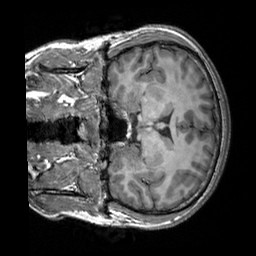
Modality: T1w
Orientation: coronal
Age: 20
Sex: male
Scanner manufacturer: siemens
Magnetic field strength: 3 T
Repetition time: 2.3 s
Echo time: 0.00303 s